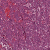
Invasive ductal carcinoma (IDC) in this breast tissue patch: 1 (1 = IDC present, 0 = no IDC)